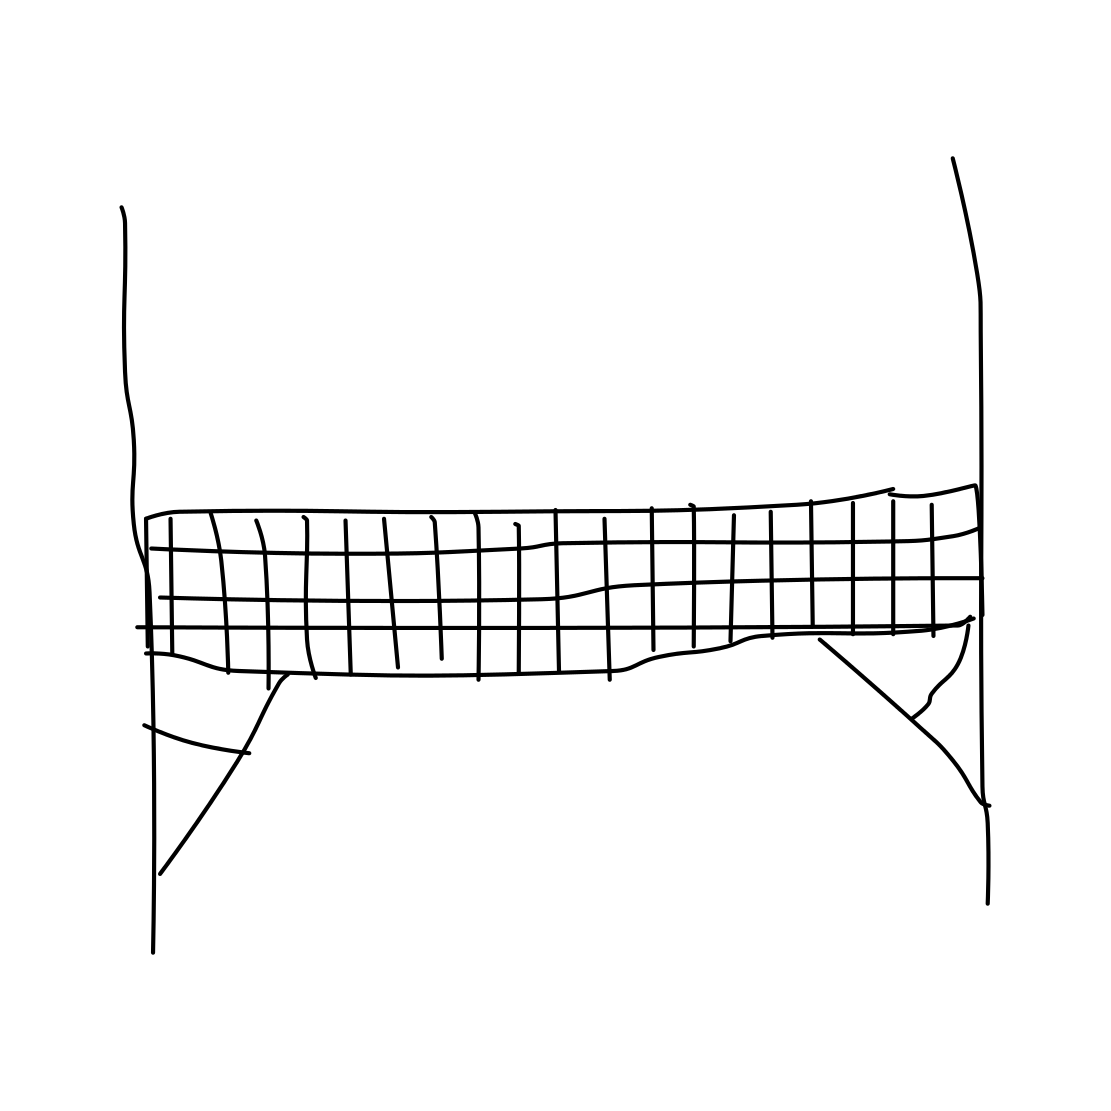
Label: bridge